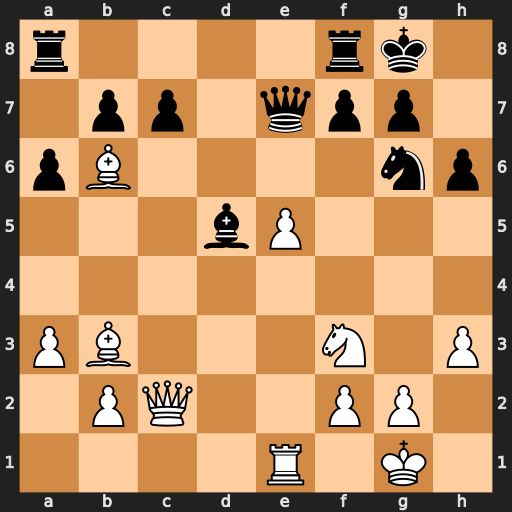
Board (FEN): r4rk1/1pp1qpp1/pB4np/3bP3/8/PB3N1P/1PQ2PP1/4R1K1
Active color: w
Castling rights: -
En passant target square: -
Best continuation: Bxd5 cxb6 Qxg6